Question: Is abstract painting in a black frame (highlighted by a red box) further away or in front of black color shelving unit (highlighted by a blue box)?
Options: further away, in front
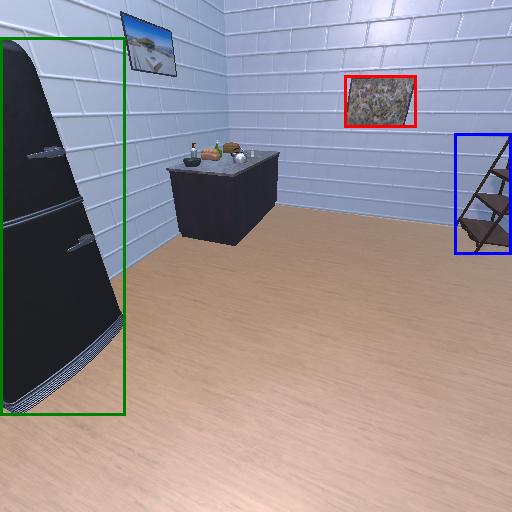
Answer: further away